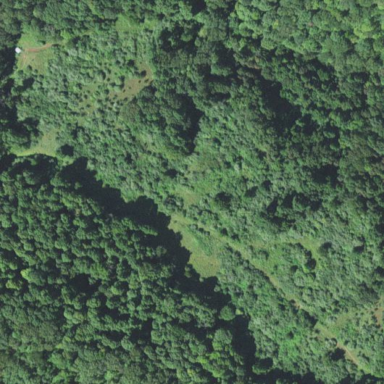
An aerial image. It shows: Patch of scrub vegetation.